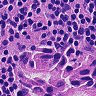
Metastatic tissue present: yes